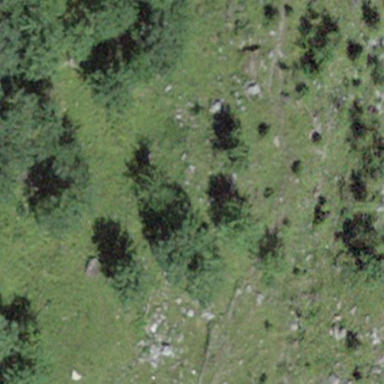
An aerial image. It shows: Forest area.